Interaction volume radius: 5 \u00c5
Interaction volume height: 10 \u00c5
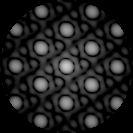
Disorder parameter: 0.01444